九年级 · 解析几何
函数 $y=k x+k$ 和函数 $y=-k x^{2}+4 x+4(k$ 是常数, 且 $k \neq 0)$ 在同一平面直角坐标系中的图象可能是( )

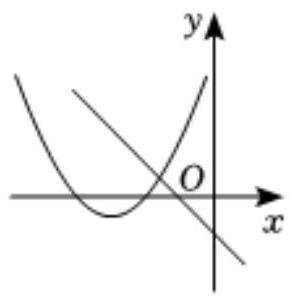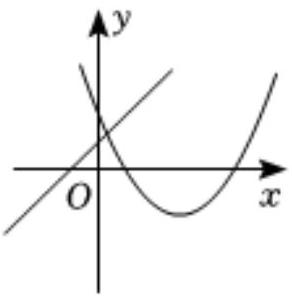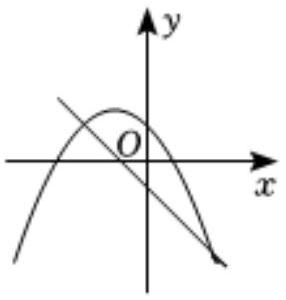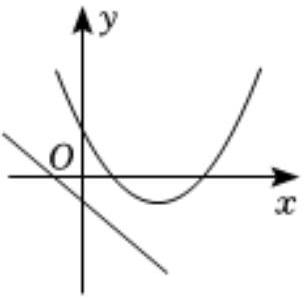
A.

$B$.

C.

D.

答案: A
解析: 解：（1)当 $k>0$ 时：

函数 $y=k x+k$ 的图象过一、二、三象限, 函数 $y=-k x^{2}+4 x+4$ 的图象开口向下;

$\therefore B$ 不正确, 不符合题意.

(2) 当 $k<0$ 时:

函数 $y=k x+k$ 的图象过二、三、四象限，函数 $y=-k x^{2}+4 x+4$ 的图象开口向上;

$\therefore C$ 不正确, 不符合题意.

$\because$ 函数 $y=-k x^{2}+4 x+4$ 的对称轴为直线 $x=-\frac{4}{-2 k}=\frac{2}{k}<0$,

$\therefore A$ 正确, 符合题意; $D$ 不正确, 不符合题意.

故选: $A$.

分别分析当 $k>0$ 和 $k<0$ 时两种情况下两个函数在同一平面坐标系中的图象，并结合二次函数的对称轴进行综合判断即可.

本题考查一次函数及二次函数的图象, 熟悉它们图象的性质是本题的关键.